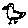
Label: bird